Question: My code Renders Correctly on chrome (right), but incorrectly on Firefox (left). Any hints on how to fix it?
After a refresh(zoom in/out) it will fix itself, but almost always wrong on first render.

HTML:
'''
<td>
<label class="fb" for="11">
<div class="strokeme"> asdf 8</div>
<input id="11" type="checkbox" name="fb" value="11">
<img src="http://placehold.it/100/780000&amp;text=%20">
</label>
</td>
'''
CSS:
'''
.fb > input[type=checkbox]{
display:none;
}
input[type=checkbox] + img{
cursor:pointer;
border:5px solid transparent;
opacity:.1;
}
input[type=checkbox]:checked + img{
border:5px solid #00f000;
opacity:1;
}
.fb {
position:relative;
}
.fb div {
position:absolute;
margin:4px;
text-align: center;
font-weight:bold;
}
.strokeme
{
color: white;
text-shadow:
-1px -1px 0 #000,
1px -1px 0 #000,
-1px 1px 0 #000,
1px 1px 0 #000;
}
'''
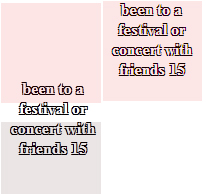
Answer: add this to style of '.fb' label
'''
.fb{
// existing style ...
display:block;
}
'''